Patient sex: M
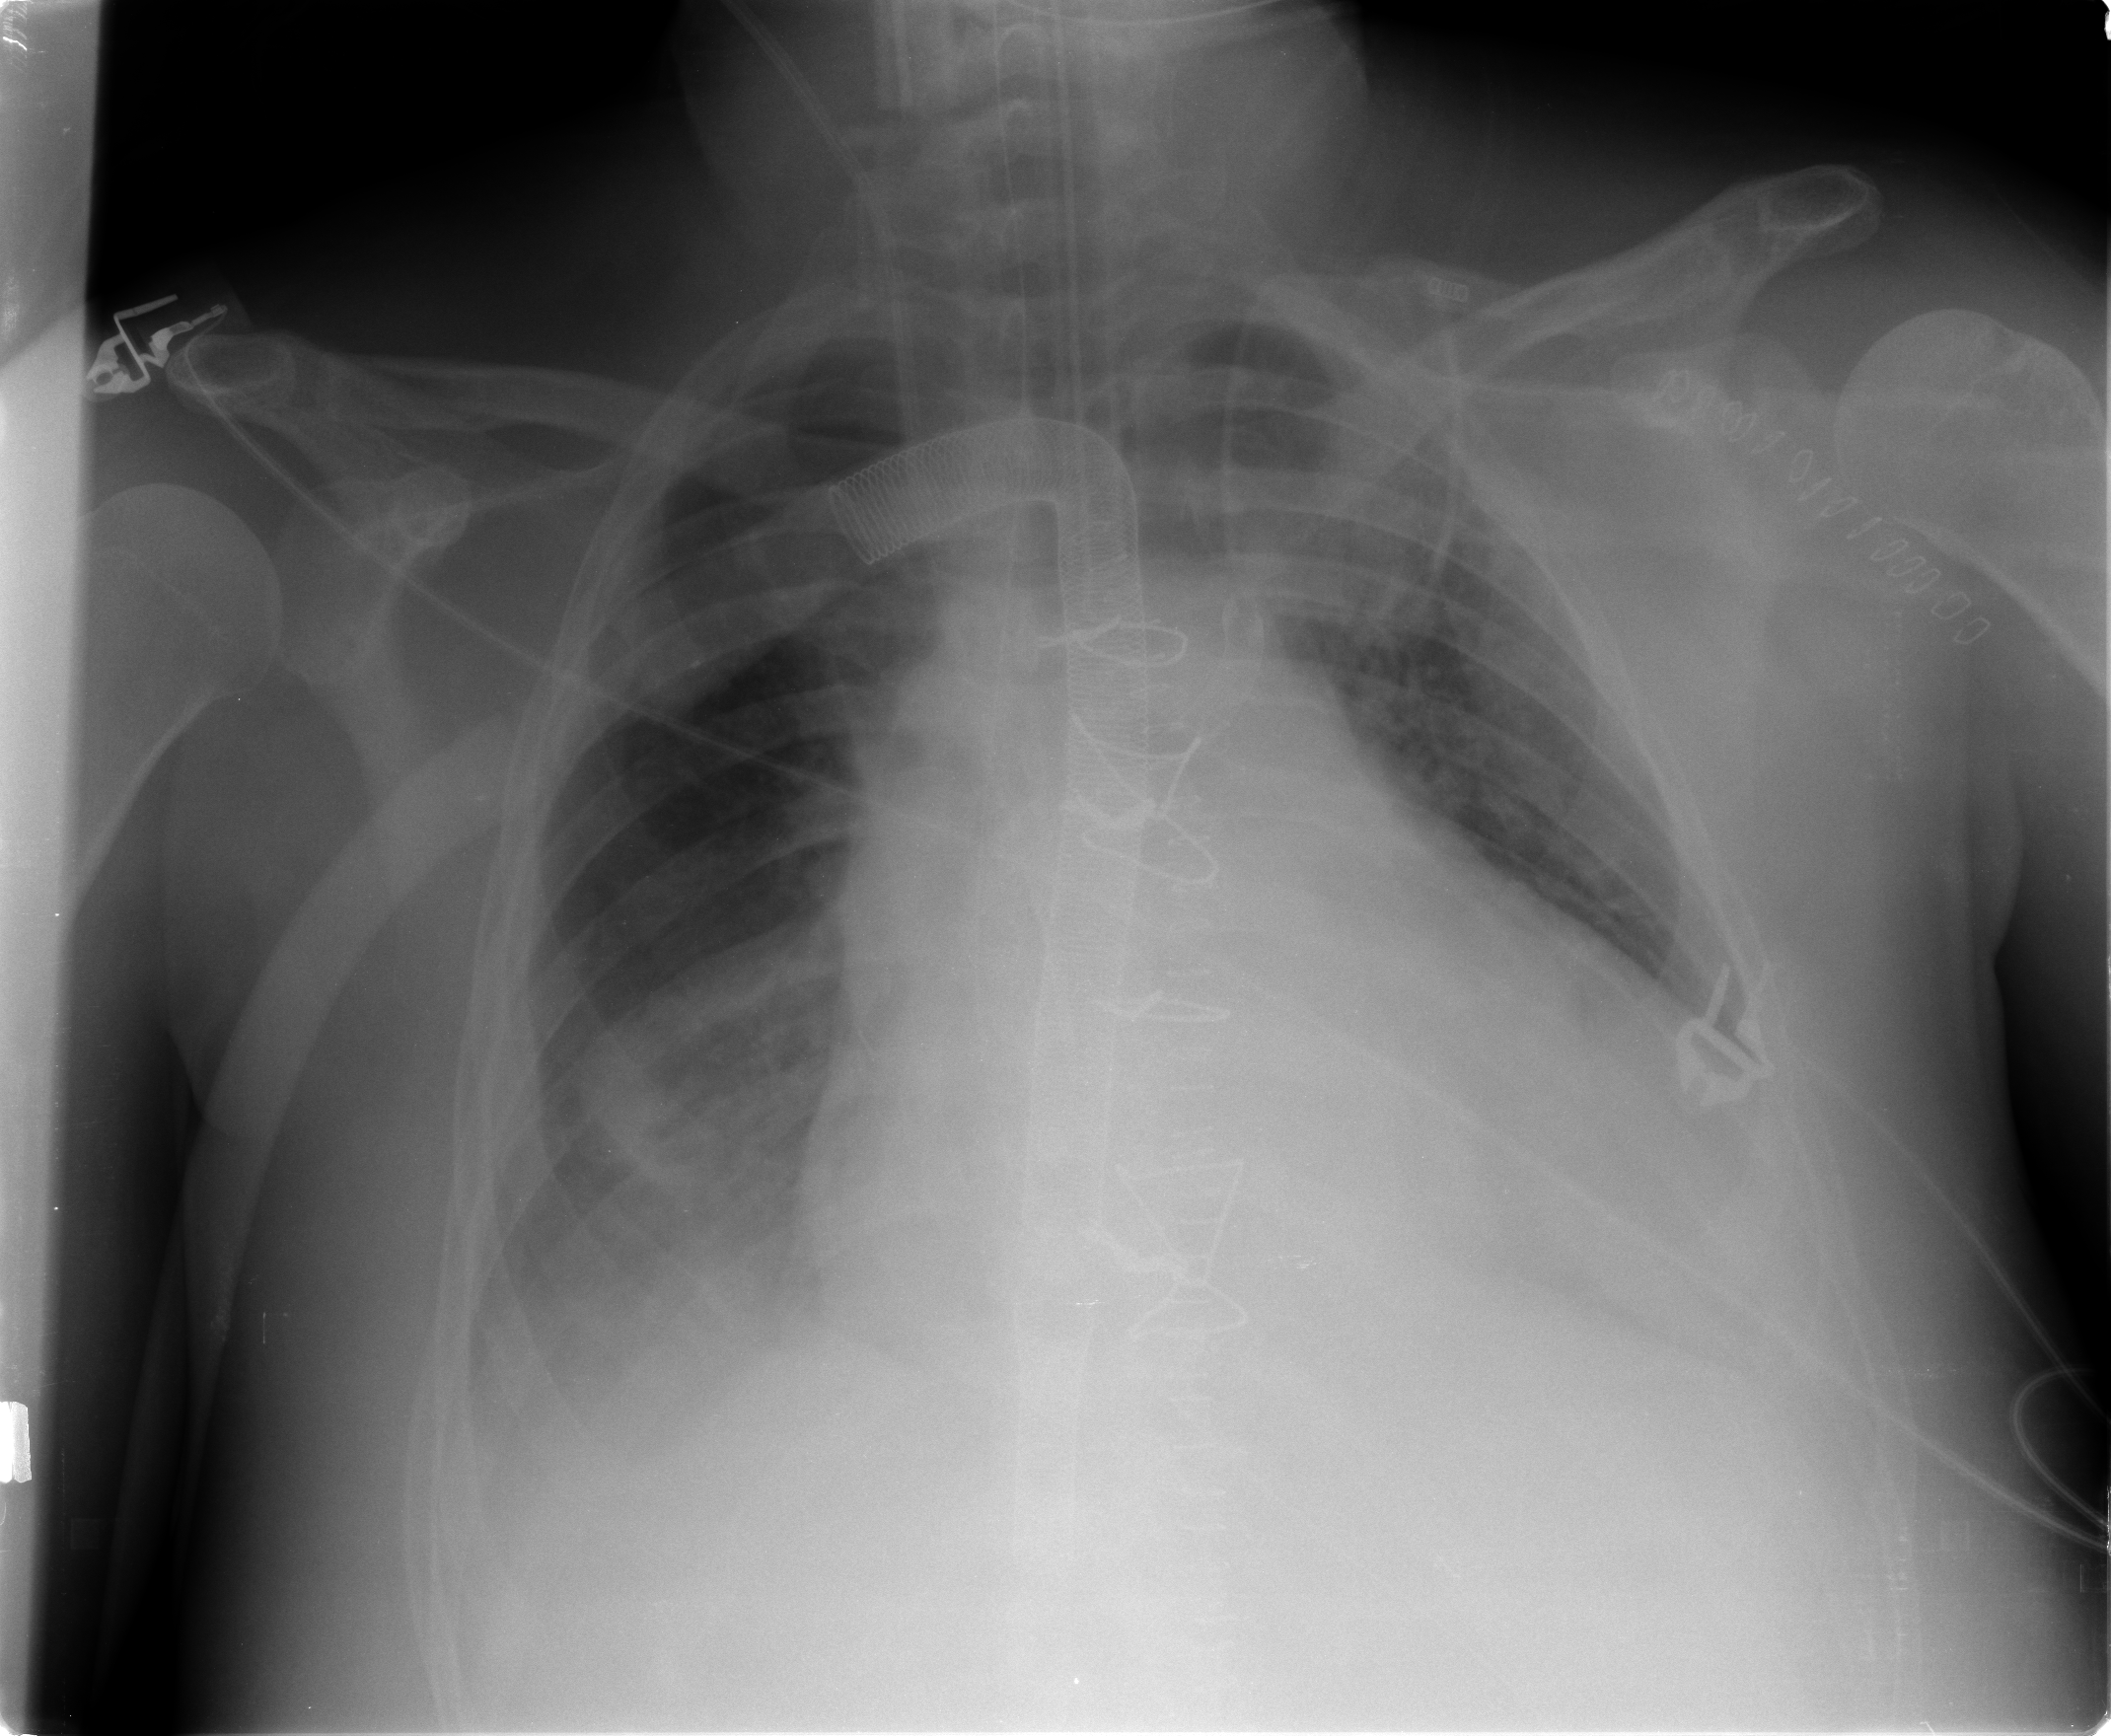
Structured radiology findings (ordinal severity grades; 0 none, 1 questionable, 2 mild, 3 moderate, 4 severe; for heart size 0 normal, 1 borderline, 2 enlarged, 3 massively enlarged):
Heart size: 3
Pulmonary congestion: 2
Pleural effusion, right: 2
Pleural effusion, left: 0
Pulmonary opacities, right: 0
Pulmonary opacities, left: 2
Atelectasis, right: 2
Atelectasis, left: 2